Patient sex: F
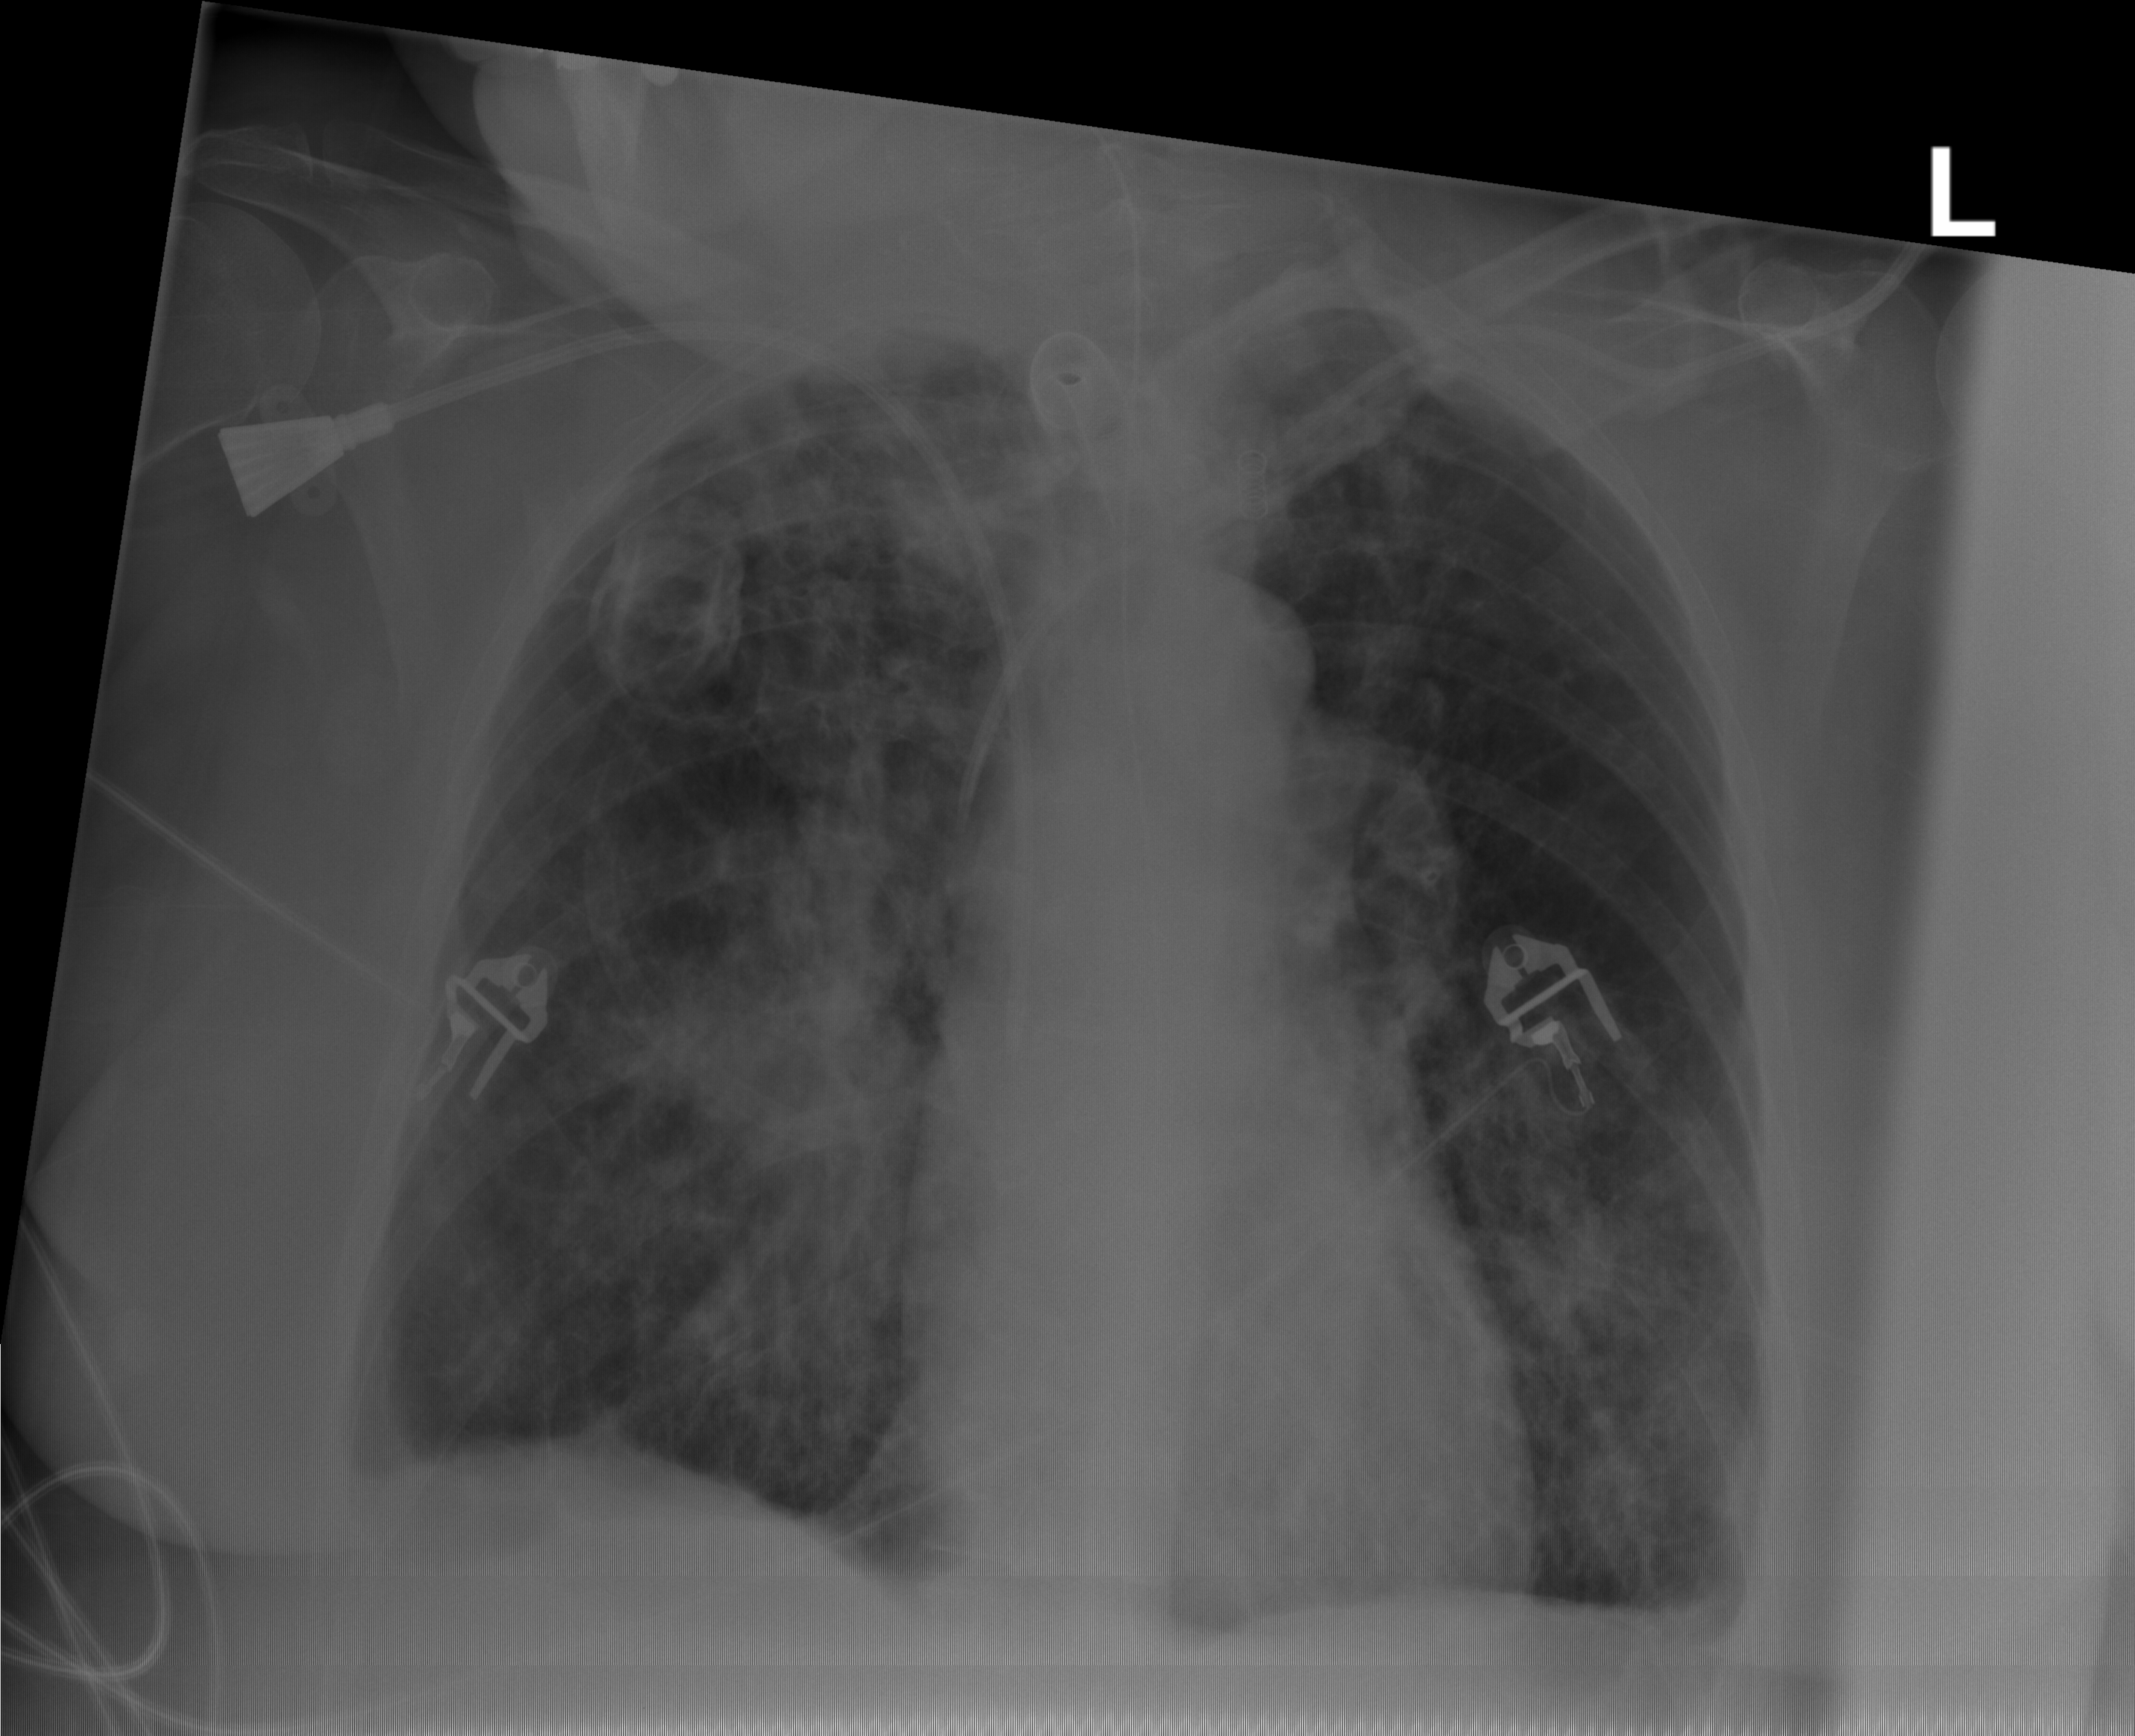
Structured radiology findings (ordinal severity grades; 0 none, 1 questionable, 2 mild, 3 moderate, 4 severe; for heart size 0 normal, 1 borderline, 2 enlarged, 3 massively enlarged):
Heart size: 0
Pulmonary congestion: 0
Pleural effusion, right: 2
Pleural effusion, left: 1
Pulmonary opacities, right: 3
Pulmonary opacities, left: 2
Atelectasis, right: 2
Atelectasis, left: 2